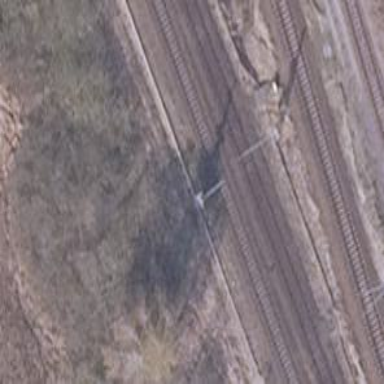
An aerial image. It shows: Railway signal.